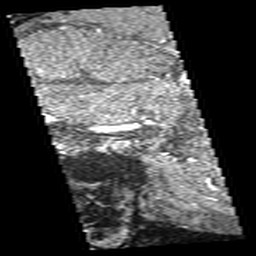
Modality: angio
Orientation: sagittal
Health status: ill
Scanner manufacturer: siemens
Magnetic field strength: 3 T
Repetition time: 0.022 s
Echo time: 0.00401 s